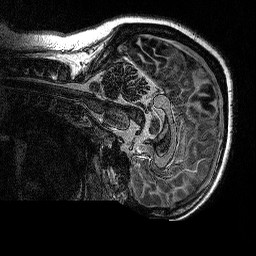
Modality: MP2RAGE
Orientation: sagittal
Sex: female
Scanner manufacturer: siemens
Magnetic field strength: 3 T
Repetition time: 5 s
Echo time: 0.00292 s